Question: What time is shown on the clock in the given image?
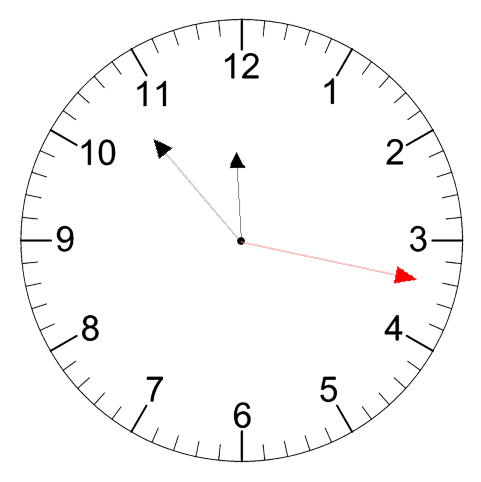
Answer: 11:53:17